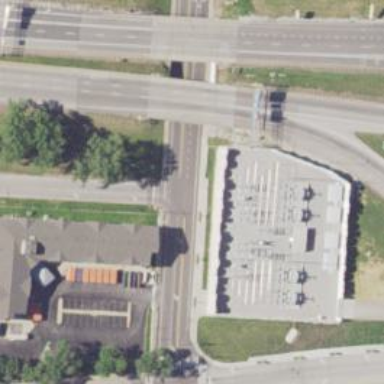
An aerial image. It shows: Distribution-level power substation.